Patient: sex F, age 66
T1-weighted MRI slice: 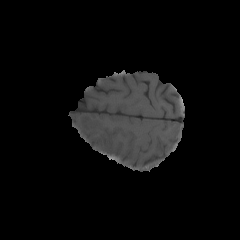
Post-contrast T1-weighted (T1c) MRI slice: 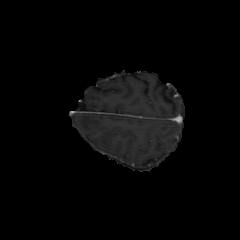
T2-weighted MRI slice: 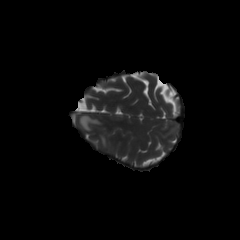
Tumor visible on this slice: yes
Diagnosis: Glioblastoma, IDH-wildtype
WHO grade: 4